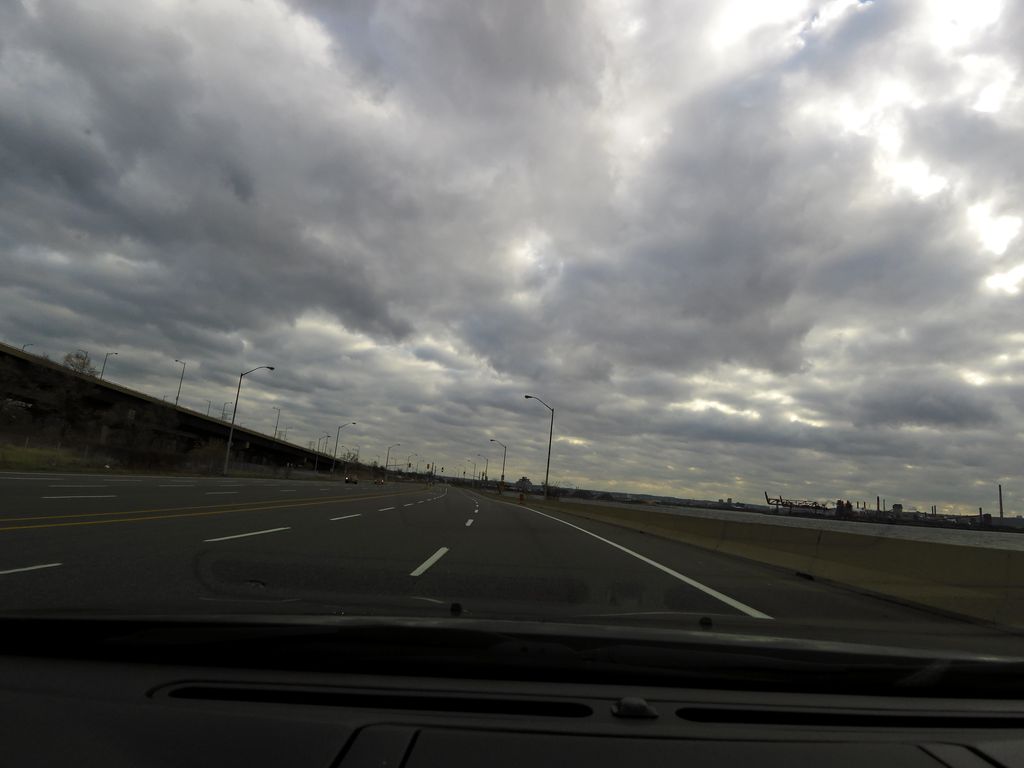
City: hamilton